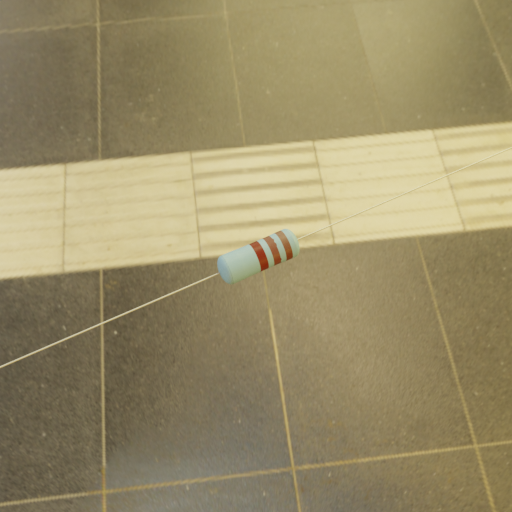
Resistor colour bands (in order): brown, brown, brown